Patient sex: F
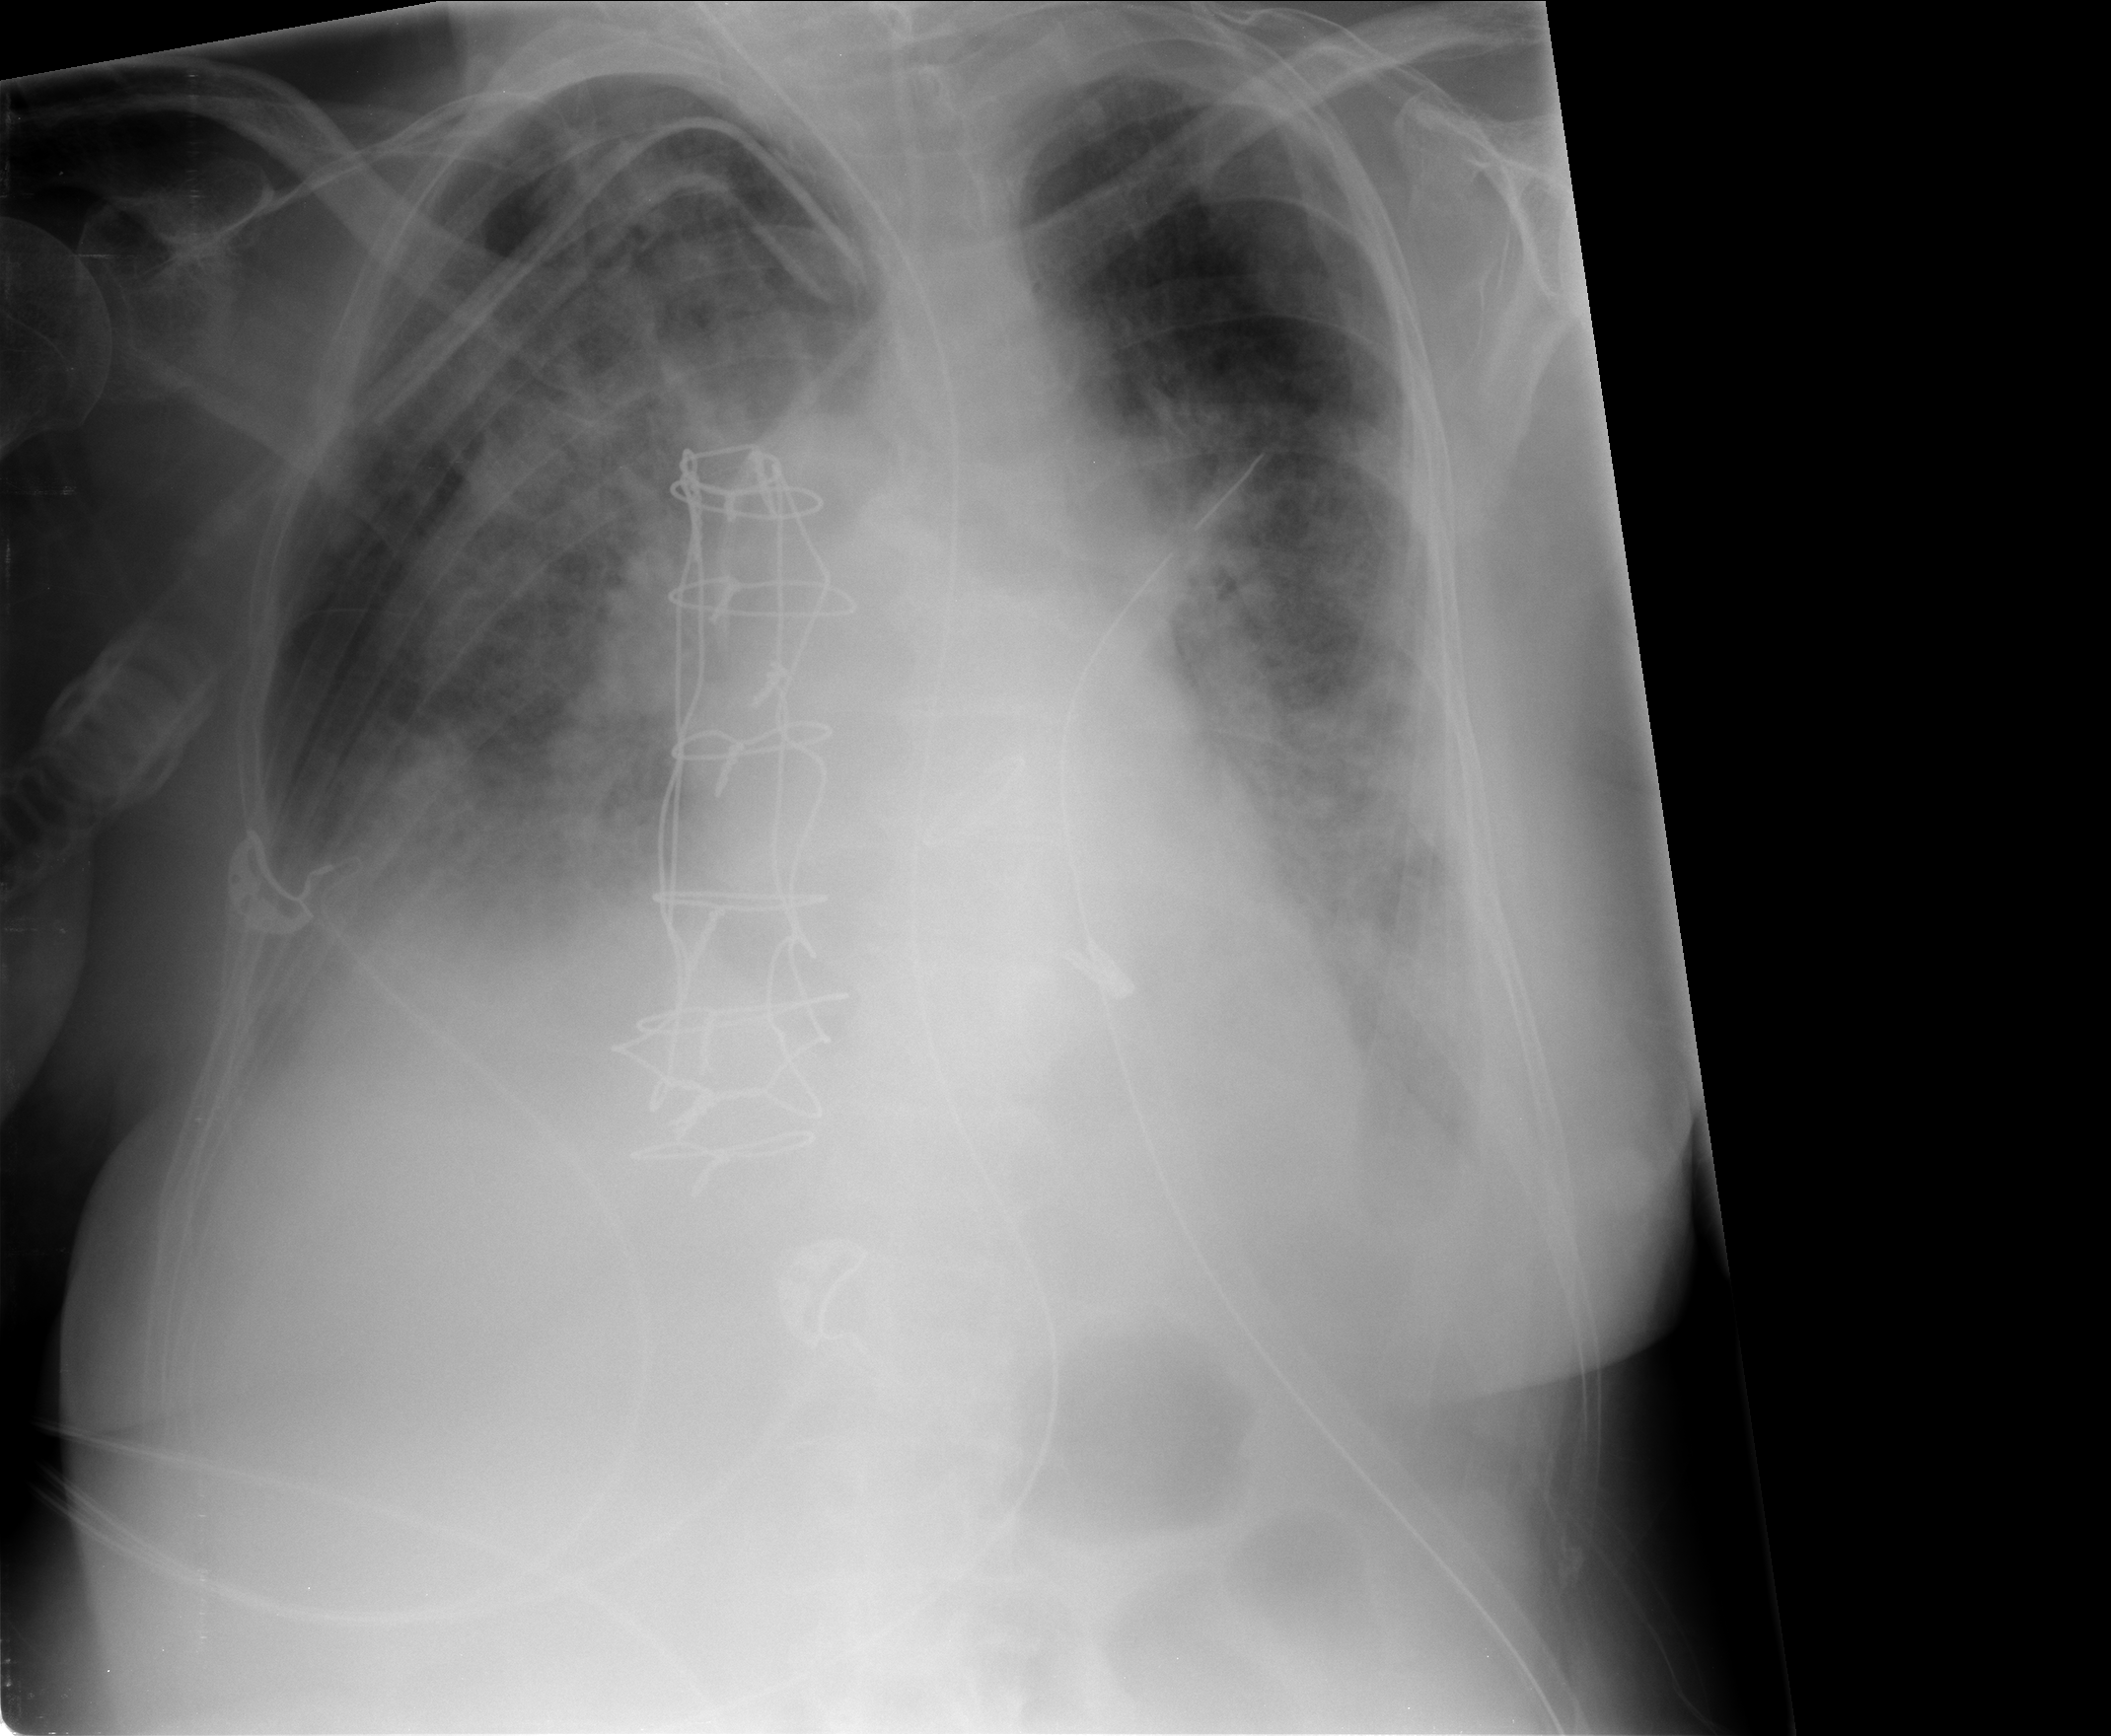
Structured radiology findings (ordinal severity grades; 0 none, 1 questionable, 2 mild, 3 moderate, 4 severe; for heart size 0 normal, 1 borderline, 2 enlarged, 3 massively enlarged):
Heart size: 0
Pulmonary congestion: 2
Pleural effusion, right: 2
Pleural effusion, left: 1
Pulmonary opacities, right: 3
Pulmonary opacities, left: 3
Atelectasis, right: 2
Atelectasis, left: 2